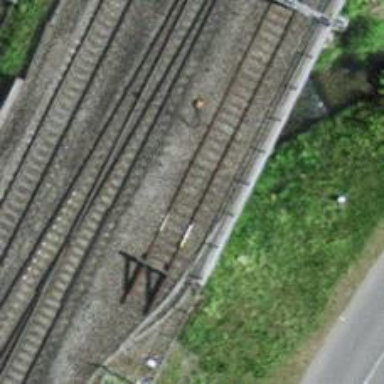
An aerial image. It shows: Railway buffer stop.